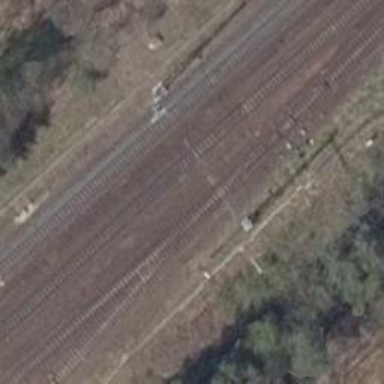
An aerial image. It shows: Railway signal.